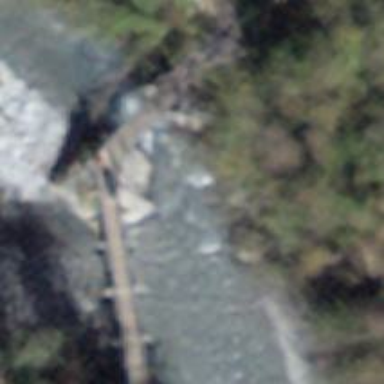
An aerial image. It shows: Path leading to bridge.